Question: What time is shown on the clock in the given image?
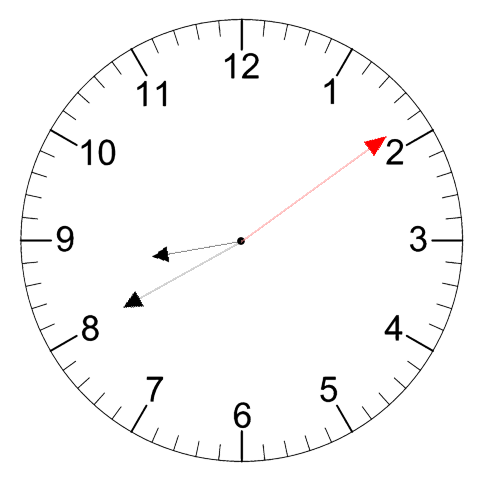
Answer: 08:40:09